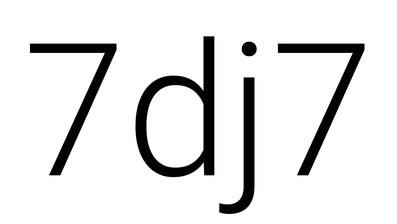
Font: Roboto_Light